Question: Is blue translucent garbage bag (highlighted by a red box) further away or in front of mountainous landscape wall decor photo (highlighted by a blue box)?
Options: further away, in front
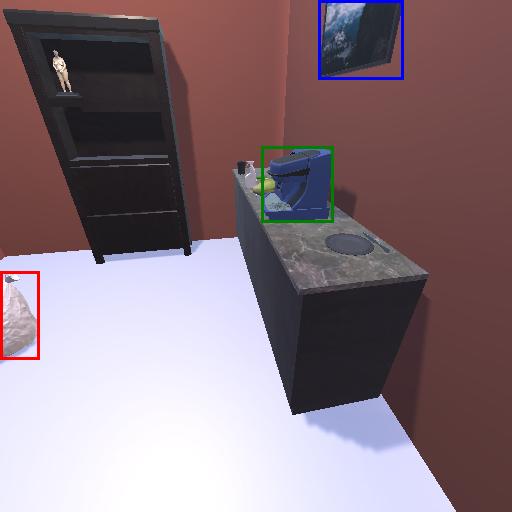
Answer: further away